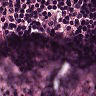
Metastatic tissue present: no